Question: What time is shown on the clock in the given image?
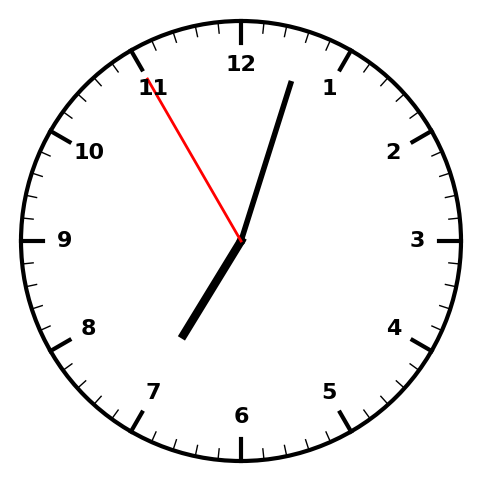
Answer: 07:02:55